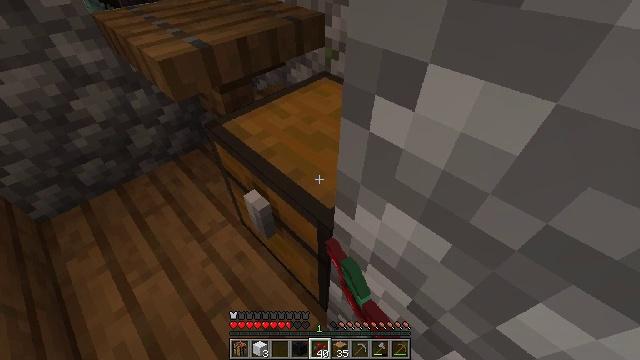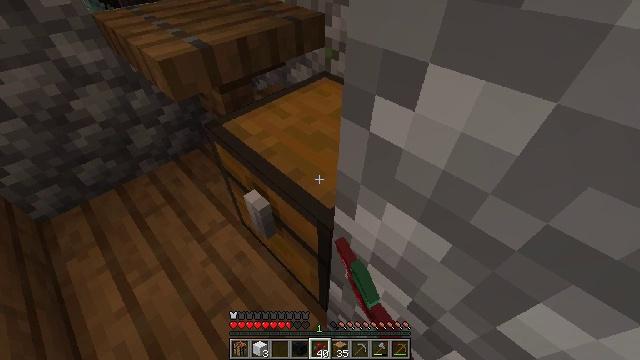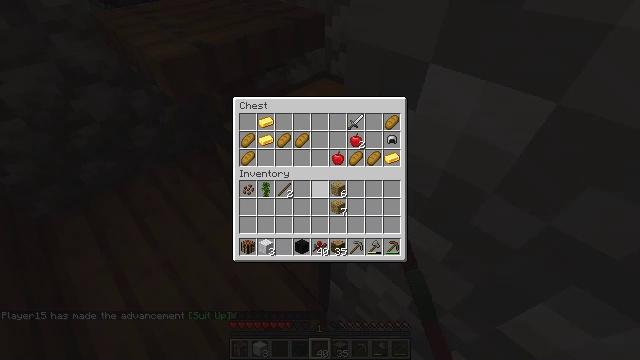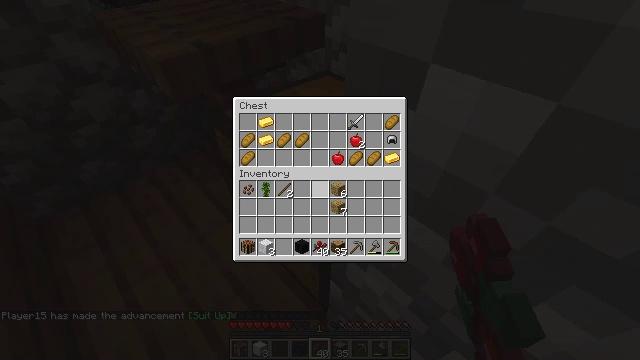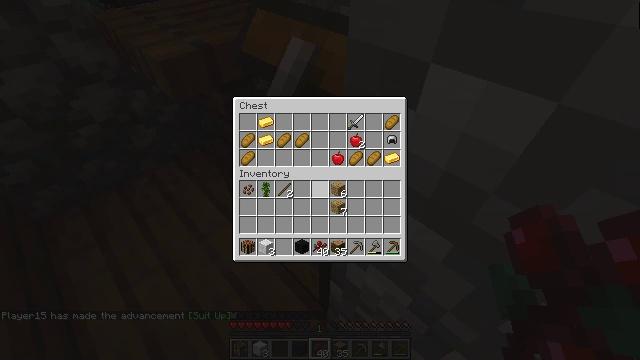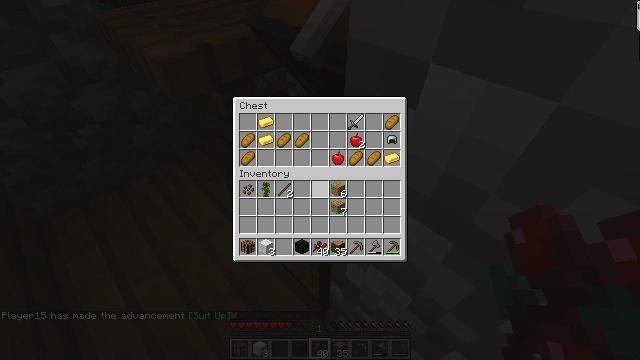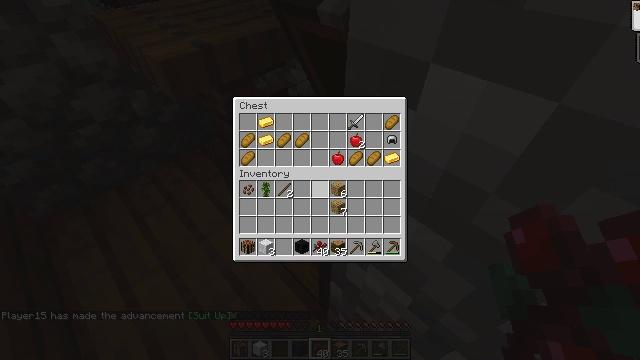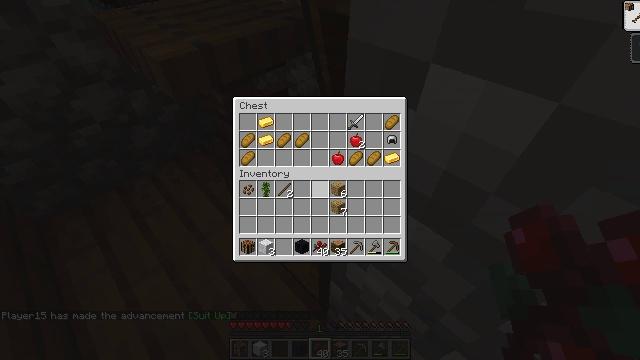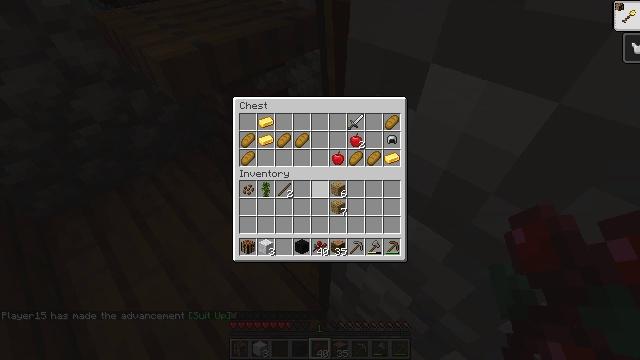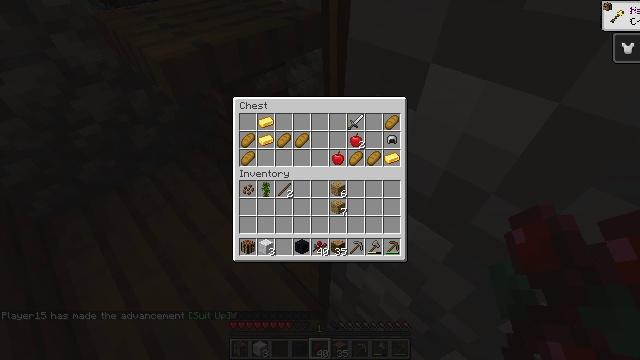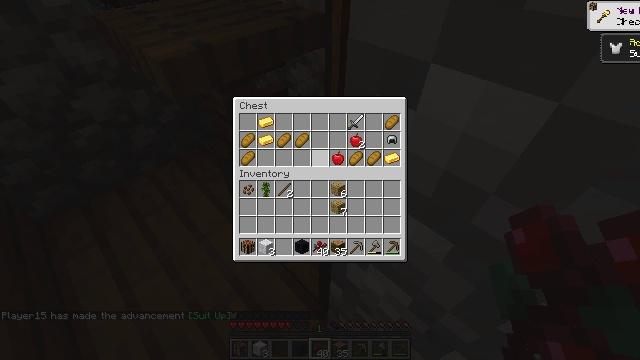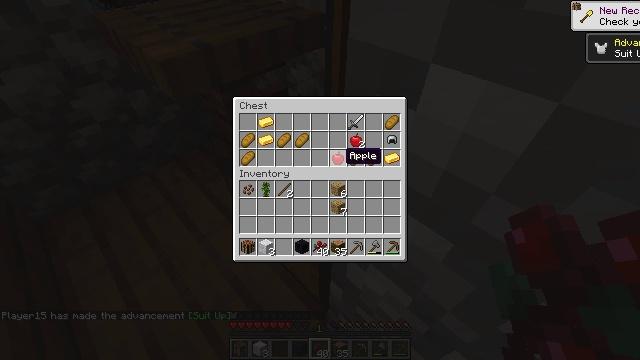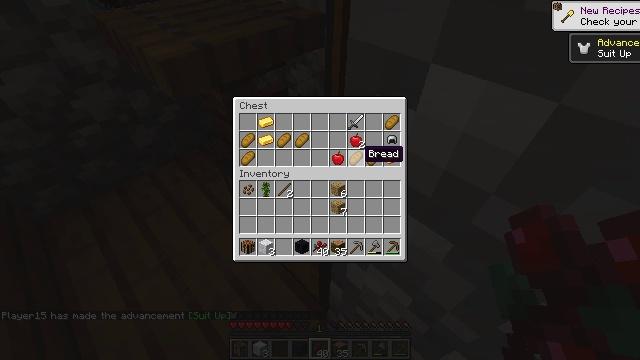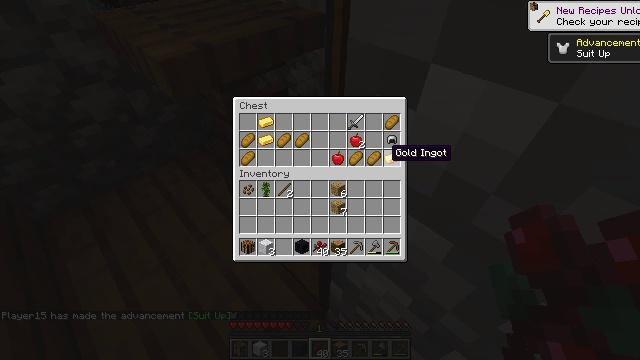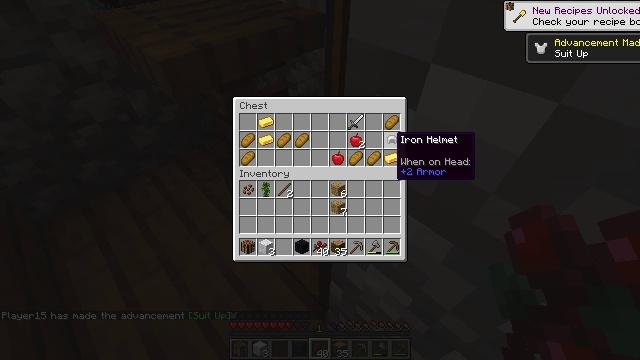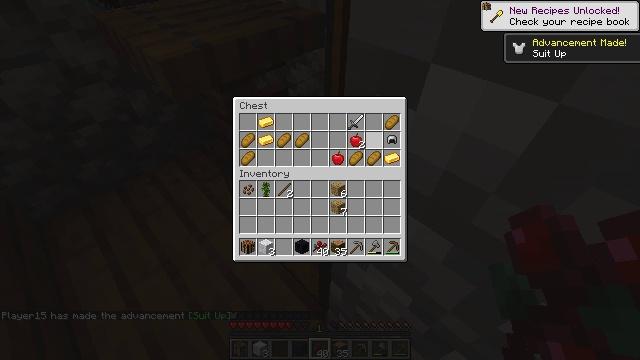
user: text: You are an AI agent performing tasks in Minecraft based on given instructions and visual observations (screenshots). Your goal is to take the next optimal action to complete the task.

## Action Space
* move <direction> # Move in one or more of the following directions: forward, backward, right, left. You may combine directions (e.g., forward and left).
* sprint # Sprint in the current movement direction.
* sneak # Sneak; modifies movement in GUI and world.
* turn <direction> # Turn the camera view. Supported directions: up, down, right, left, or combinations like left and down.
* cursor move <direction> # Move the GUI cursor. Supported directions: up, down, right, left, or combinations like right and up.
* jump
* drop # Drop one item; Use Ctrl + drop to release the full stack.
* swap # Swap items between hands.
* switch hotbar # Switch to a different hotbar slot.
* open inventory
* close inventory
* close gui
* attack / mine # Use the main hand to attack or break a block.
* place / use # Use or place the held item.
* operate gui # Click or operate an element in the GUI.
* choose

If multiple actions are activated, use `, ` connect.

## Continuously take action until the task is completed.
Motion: motion action
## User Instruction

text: Destroy the spruce leaves to get sticks and saplings.
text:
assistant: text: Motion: no_op
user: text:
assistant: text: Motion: open gui
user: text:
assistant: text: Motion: no_op
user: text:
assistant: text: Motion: no_op
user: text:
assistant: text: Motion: no_op
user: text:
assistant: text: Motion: no_op
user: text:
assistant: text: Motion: no_op
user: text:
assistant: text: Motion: no_op
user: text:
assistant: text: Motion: cursor move up
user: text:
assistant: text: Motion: no_op
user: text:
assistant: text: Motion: cursor move right
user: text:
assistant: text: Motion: cursor move right
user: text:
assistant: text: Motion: cursor move right
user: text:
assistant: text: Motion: cursor move up
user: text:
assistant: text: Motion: cursor move left and up
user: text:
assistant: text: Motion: cursor move up
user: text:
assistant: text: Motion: sneak
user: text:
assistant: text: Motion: sneak
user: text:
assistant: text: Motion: sneak
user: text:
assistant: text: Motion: sneak
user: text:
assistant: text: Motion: sneak
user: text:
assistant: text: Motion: sneak
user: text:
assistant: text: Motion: sneak
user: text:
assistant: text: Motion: sneak
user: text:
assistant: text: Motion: sneak, operate gui
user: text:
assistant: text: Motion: sneak, operate gui
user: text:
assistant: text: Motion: sneak, cursor move right and down
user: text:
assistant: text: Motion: sneak, cursor move right and down
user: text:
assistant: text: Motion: sneak
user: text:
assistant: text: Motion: sneak